Aerial crown-view tile of a tropical tree (Barro Colorado Island, Panama), acquired 20250512:
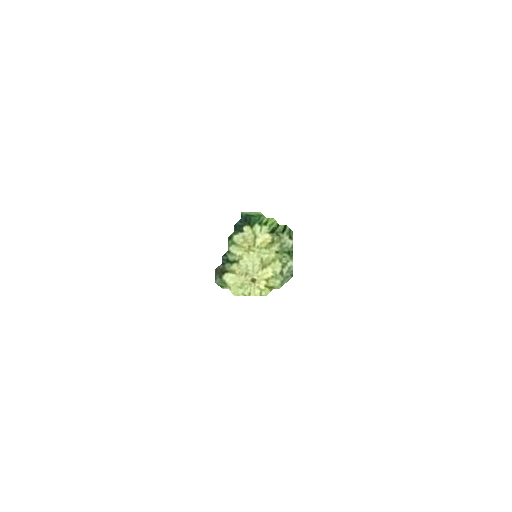
Species: Trattinnickia aspera
GBIF accepted scientific name: Trattinnickia aspera
Crown area: 7.083 m²